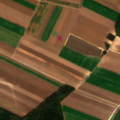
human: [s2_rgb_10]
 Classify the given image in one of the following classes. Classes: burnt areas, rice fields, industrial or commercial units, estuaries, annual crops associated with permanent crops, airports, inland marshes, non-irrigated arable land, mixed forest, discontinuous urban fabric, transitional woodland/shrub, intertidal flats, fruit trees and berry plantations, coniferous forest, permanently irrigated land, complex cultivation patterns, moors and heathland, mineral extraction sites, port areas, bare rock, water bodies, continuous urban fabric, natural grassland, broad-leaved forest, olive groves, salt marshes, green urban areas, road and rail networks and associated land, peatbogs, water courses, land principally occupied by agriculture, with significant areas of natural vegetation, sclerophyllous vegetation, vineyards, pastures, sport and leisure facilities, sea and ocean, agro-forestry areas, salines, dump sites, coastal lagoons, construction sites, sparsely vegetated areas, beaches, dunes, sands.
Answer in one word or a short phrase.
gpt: mineral extraction sites, non-irrigated arable land, mixed forest